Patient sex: F
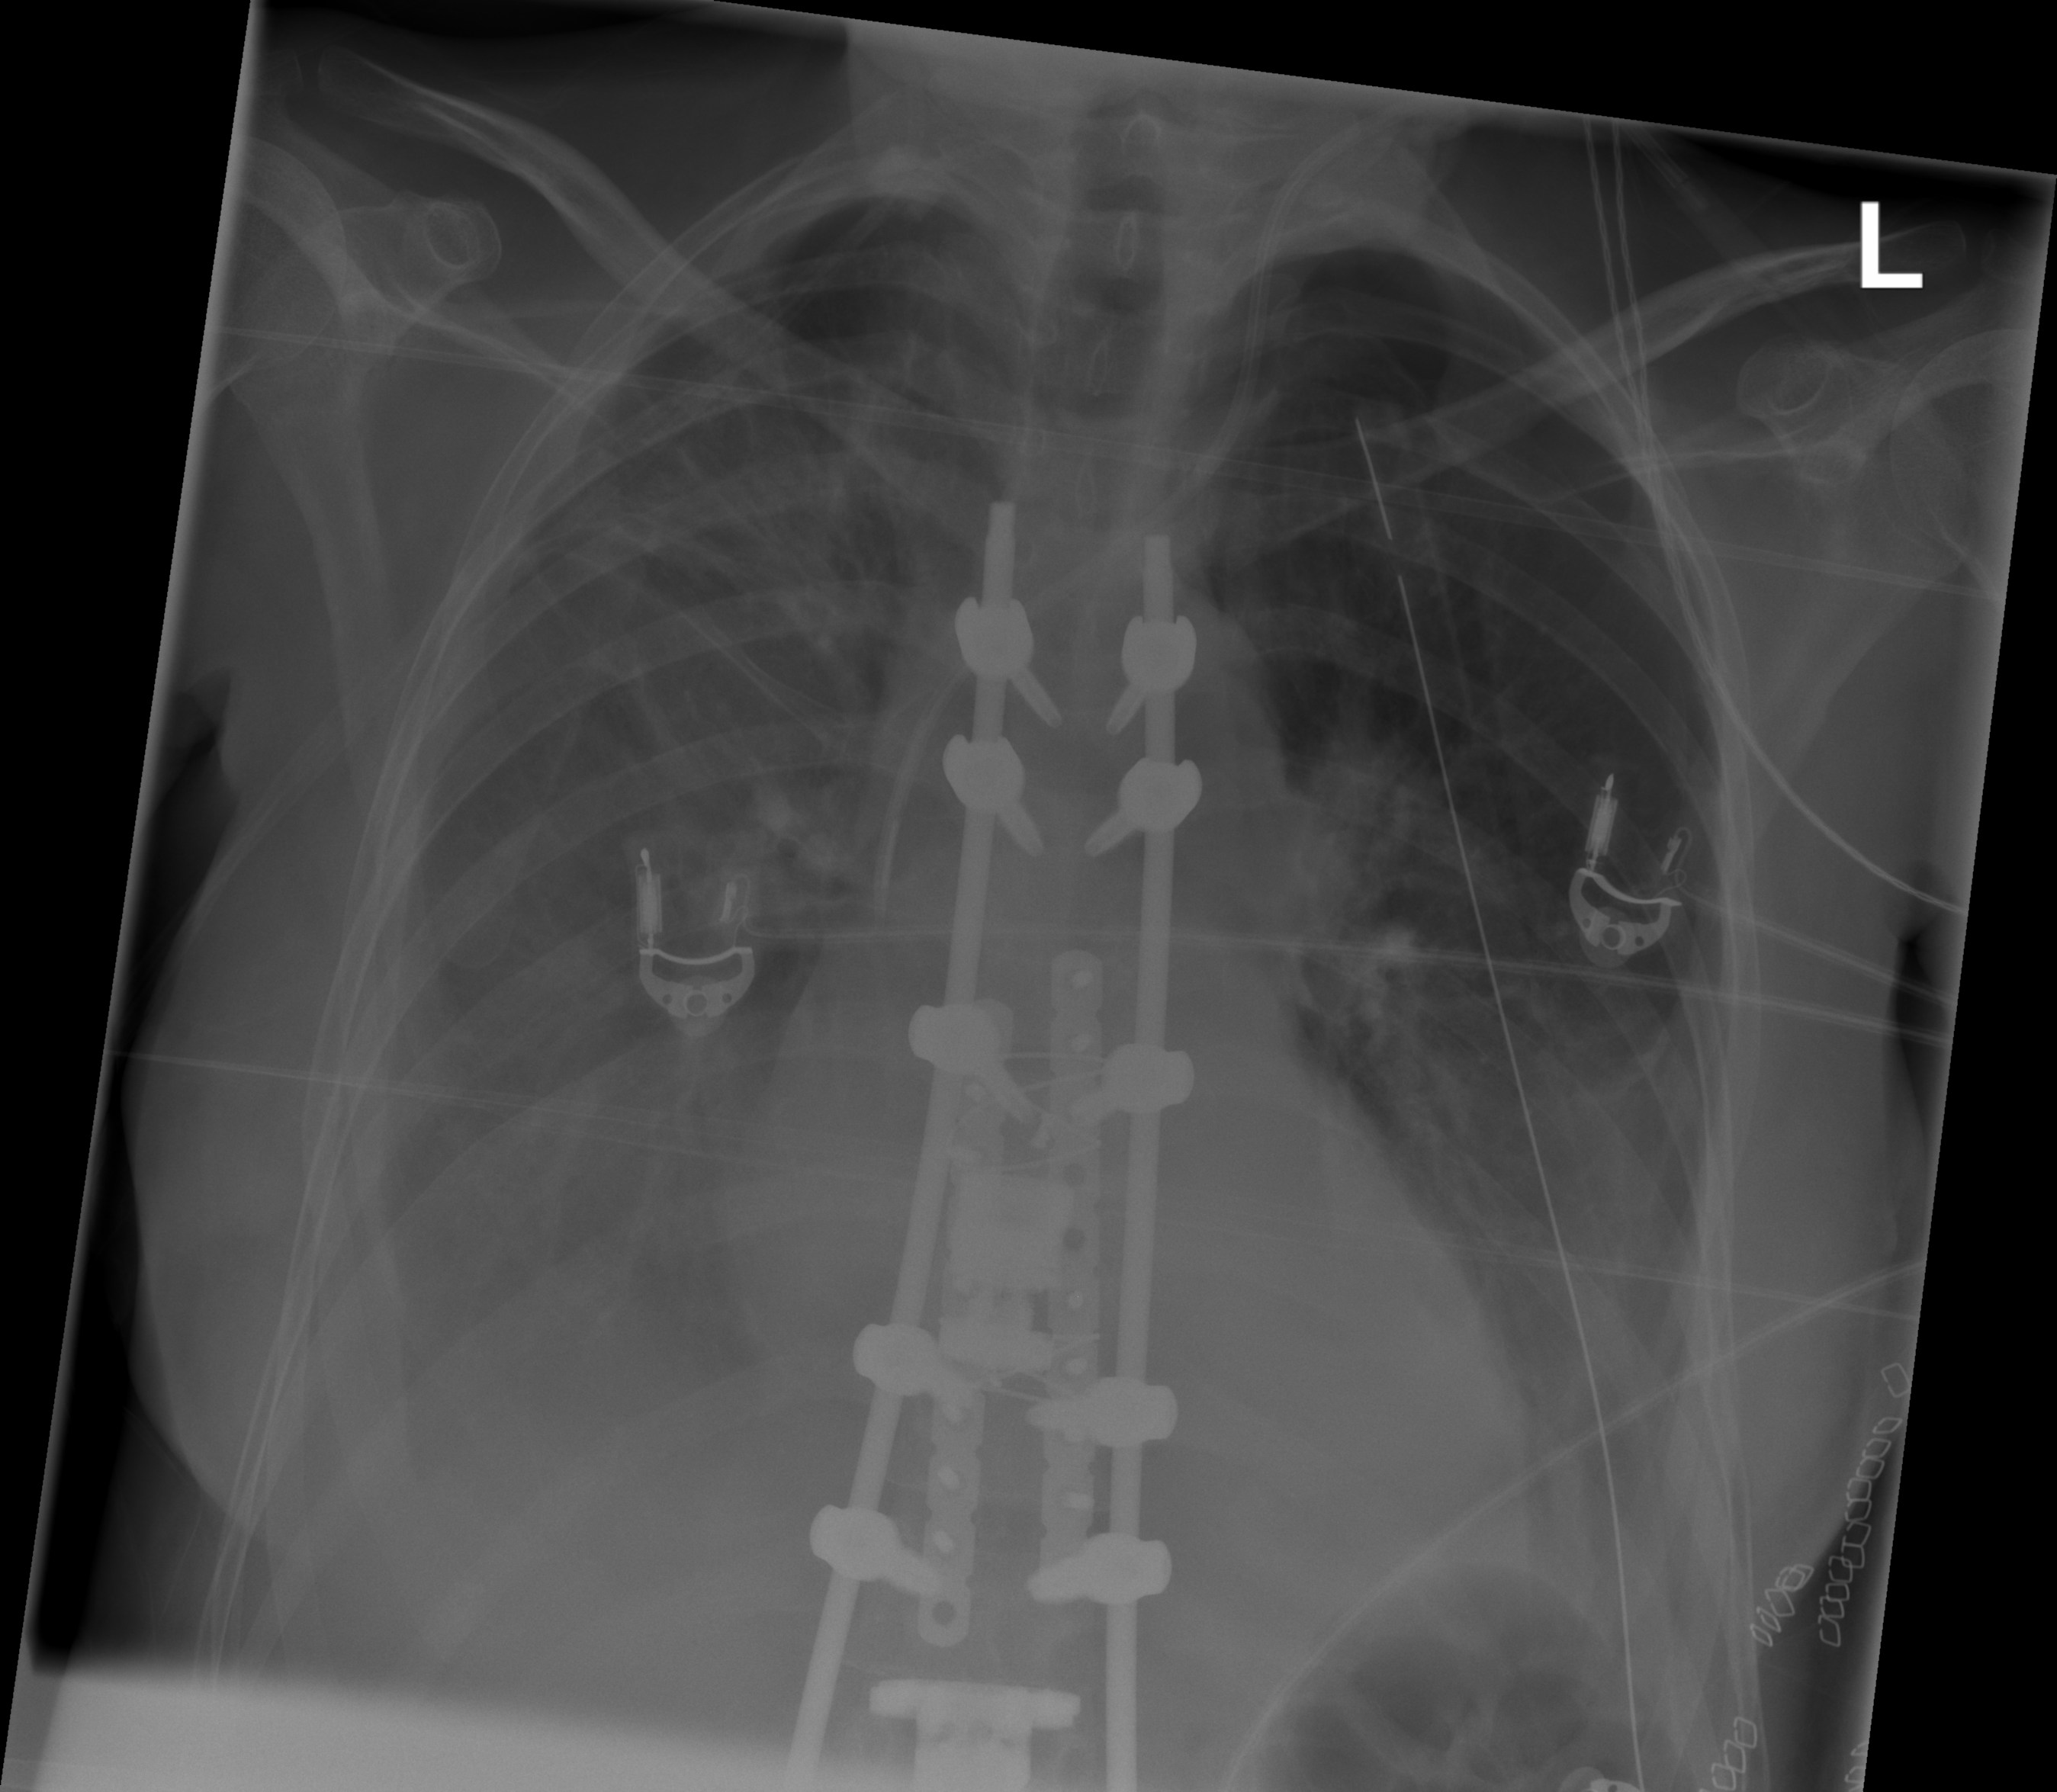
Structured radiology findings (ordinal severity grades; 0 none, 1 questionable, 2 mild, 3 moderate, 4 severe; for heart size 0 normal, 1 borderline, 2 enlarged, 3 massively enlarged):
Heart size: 0
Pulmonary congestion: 2
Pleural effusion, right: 3
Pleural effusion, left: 2
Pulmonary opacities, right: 2
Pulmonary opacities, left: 0
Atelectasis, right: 2
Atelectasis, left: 2